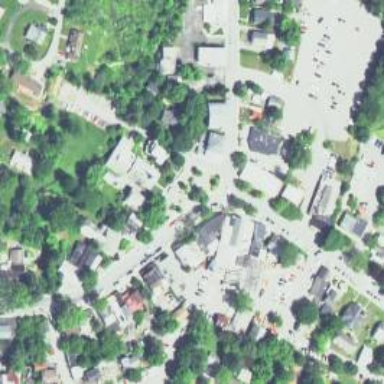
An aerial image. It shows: Town.